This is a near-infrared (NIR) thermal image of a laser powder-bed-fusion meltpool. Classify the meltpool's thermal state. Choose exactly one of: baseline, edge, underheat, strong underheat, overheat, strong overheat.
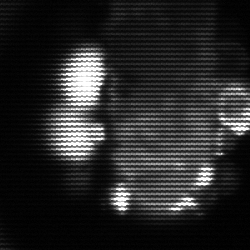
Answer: strong underheat